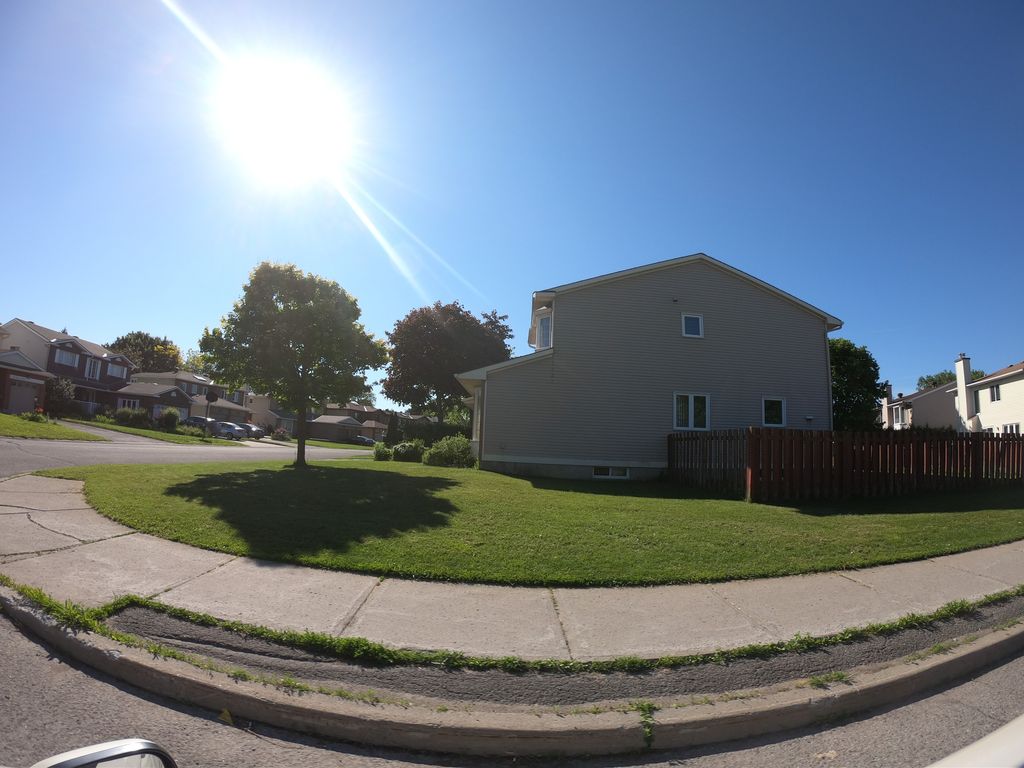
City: ottawa-gatineau